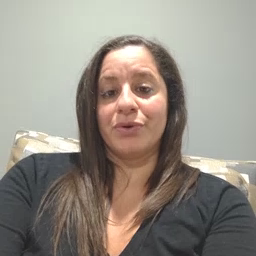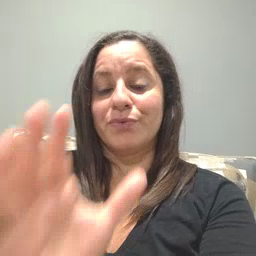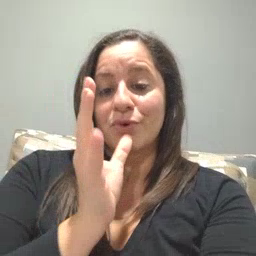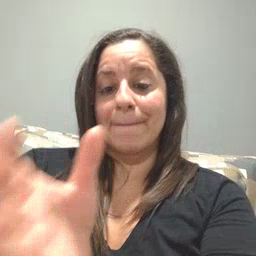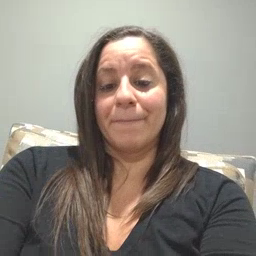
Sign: grandma